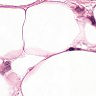
Metastatic tissue present: yes